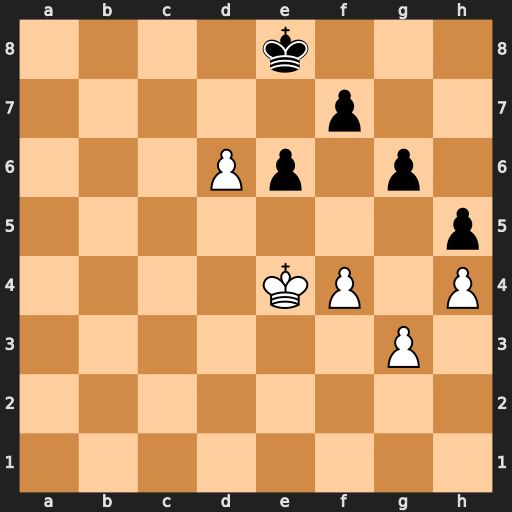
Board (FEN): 4k3/5p2/3Pp1p1/7p/4KP1P/6P1/8/8
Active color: w
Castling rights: -
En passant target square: -
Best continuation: Ke5 Kd7 Kf6 Kxd6 Kxf7